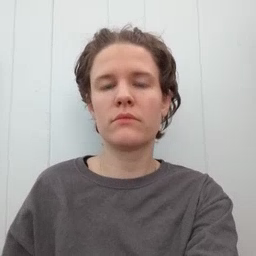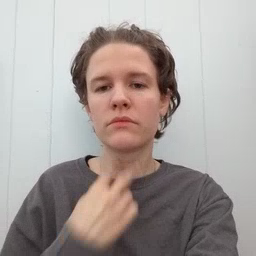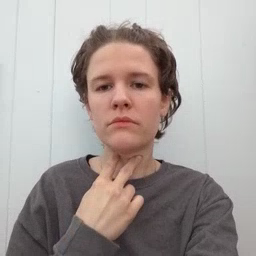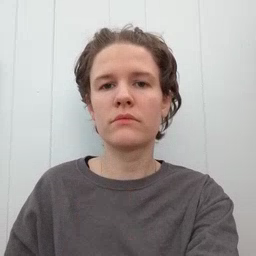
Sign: stuck